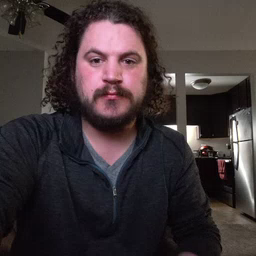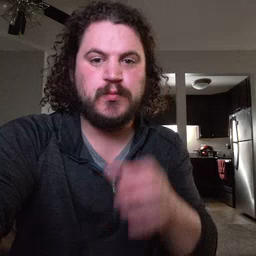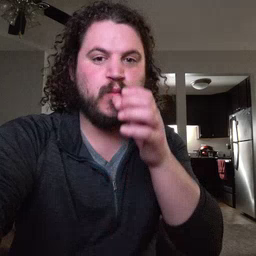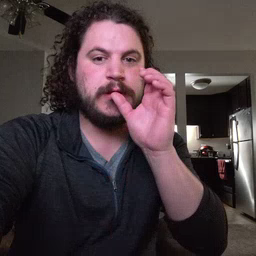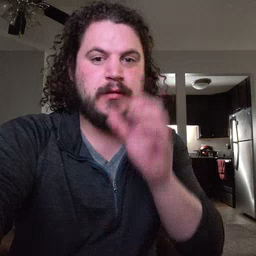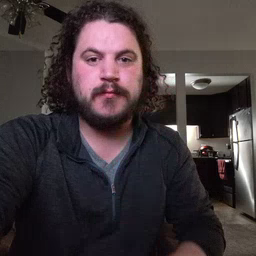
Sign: drink